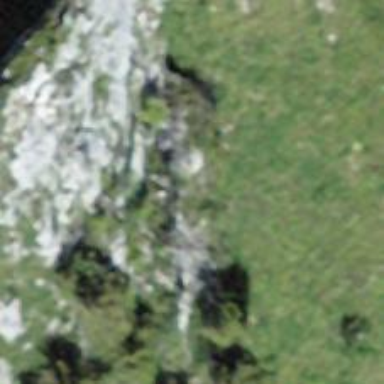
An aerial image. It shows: Natural cliff.